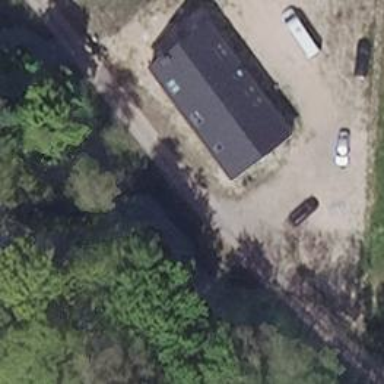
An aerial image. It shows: Service building.